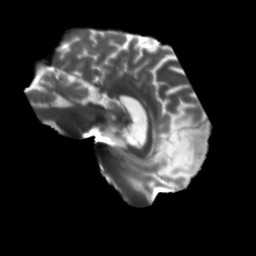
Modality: T2w
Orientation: sagittal
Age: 58
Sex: male
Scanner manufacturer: siemens
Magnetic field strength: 3 T
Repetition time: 5.25 s
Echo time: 0.08 s